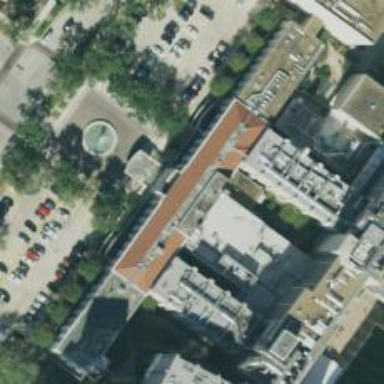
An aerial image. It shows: University.